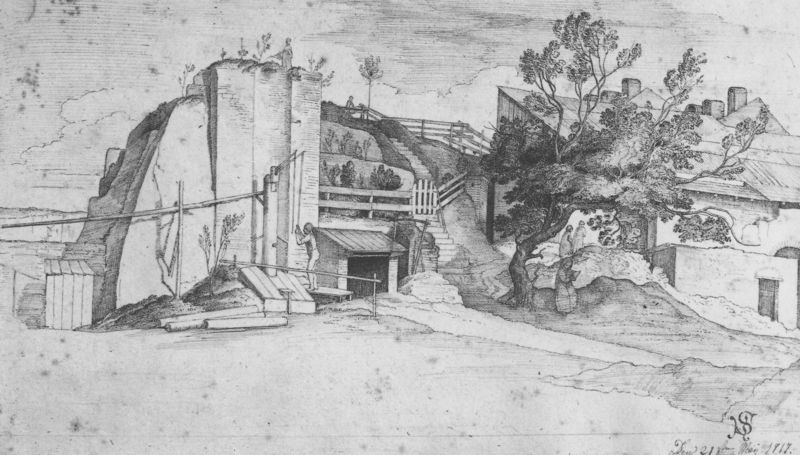
Titel: Felslandschaft mit Hütten
Künstler: Julius Schnorr von Carolsfeld
Standort: Leipzig
Institution: Museum der Bildenden Künste
Schlagwörter: baum, berg, blau, blätter, felsen, himmel, laub, mann, nackt, schatten, wasser, weiß, wolken, bäume, landschaft, menschen, mädchen, stadt, äste, fenster, frau, grau, holz, licht, schwarz, skizze, tür, zeichnung, dach, gebäude, gras, haus, weg, wiese, zaun, wand, mensch, stein, signatur, erde, häuser, hügel, mühle, natur, weide, wind, zweige, gatter, hütte, sonne, boden, pflanze, pflanzen, brunnen, kamin, kamine, kinder, schornstein, schuppen, vorbau, aussicht, schrift, stab, mast, berge, fels, hang, zug, öde, dorf, dächer, mauer, schornsteine, grafik, steil, bauernhof, hof, idylle, fabrik, ziehen, arbeiter, häuschen, sturm, stämme, treppe, inschrift, lesen, woken, aufgang, geländer, stufen, bretter, tor, name, nacktheit, eingang, escalier, keller, ruine, gerüst, stangen, burg, höhe, scheune, linie, kohle, seil, druck, schwarzweiss, monogramm, schraffur, radierung, stich, bleistift, entwurf, stift, insignie, villa, handwerker, maison, stäbe, glocke, konstruktion, stall, gehöft, stange, lesend, femme, holt, kupferstich, gravure, arbre, paysage, bau, verschlag, montagne, schwaz, dillis, dessin, porte, dachgarten, gartentor, arbres, steinbruch, trist, leitung, pont, chemin, stollen, mur, colline, potence, pumpe, bergbau, mine, jardin, rempart, noir et blanc, strang, unterschlupf, punpe, cabane, construction, wasserpumpe, himmrl, enceinte, cloture, noir et balnc, pumpwerk, roche, mont, freisitz, felst, personnage, sdtufen, standgen, signatur#, gravue, häuser+siedlung, baum haus unterschlupf, barrierre, detaillé